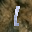
Label: 1